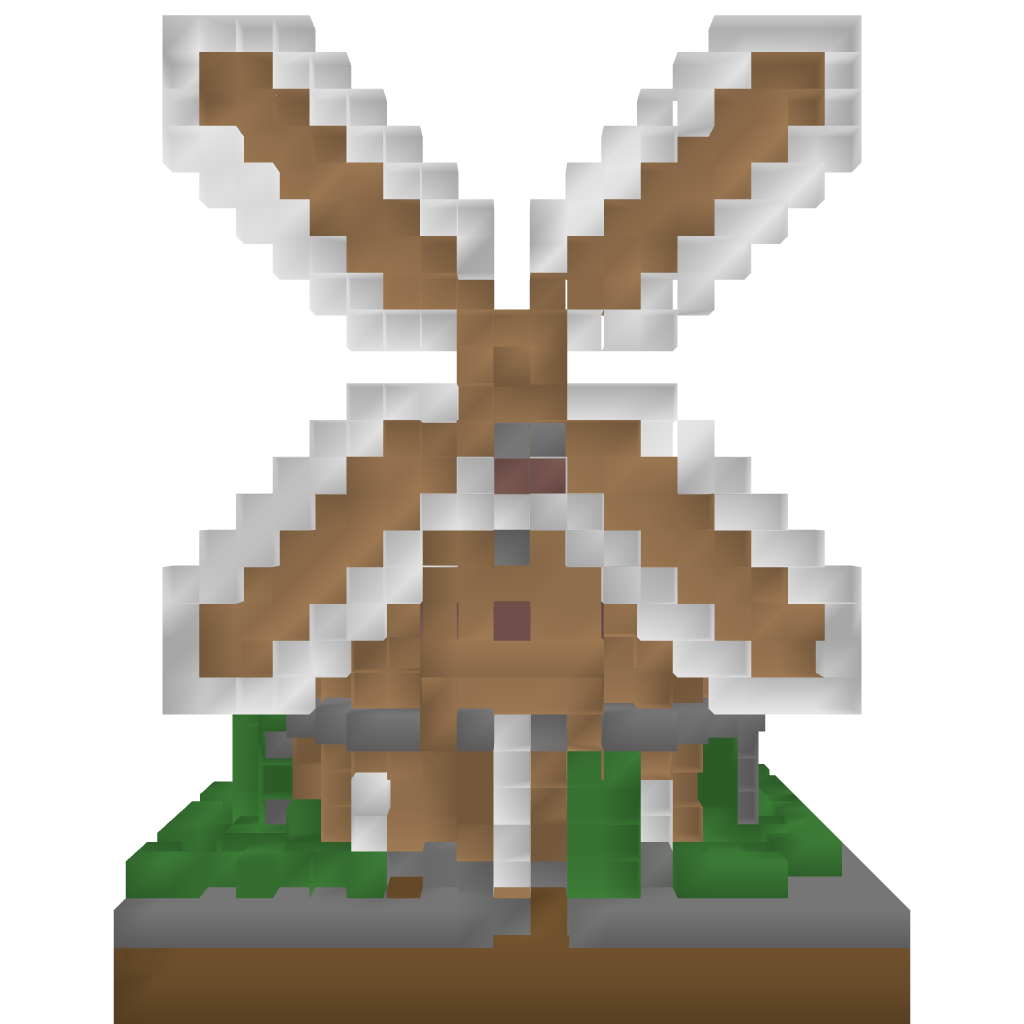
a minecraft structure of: Medieval Small Windmill bad low quality